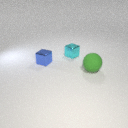
small blue metal cube to the left of small cyan metal cube